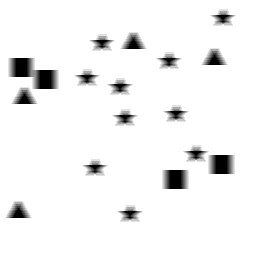
Squares: 4
Triangles: 4
Stars: 10
Total shapes: 18